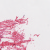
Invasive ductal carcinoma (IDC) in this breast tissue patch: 0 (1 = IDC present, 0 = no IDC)